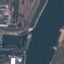
Label: River